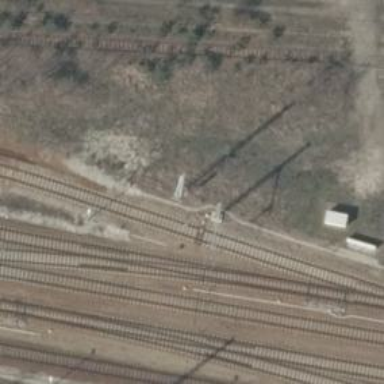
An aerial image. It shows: Wedge is used for the railway derail.